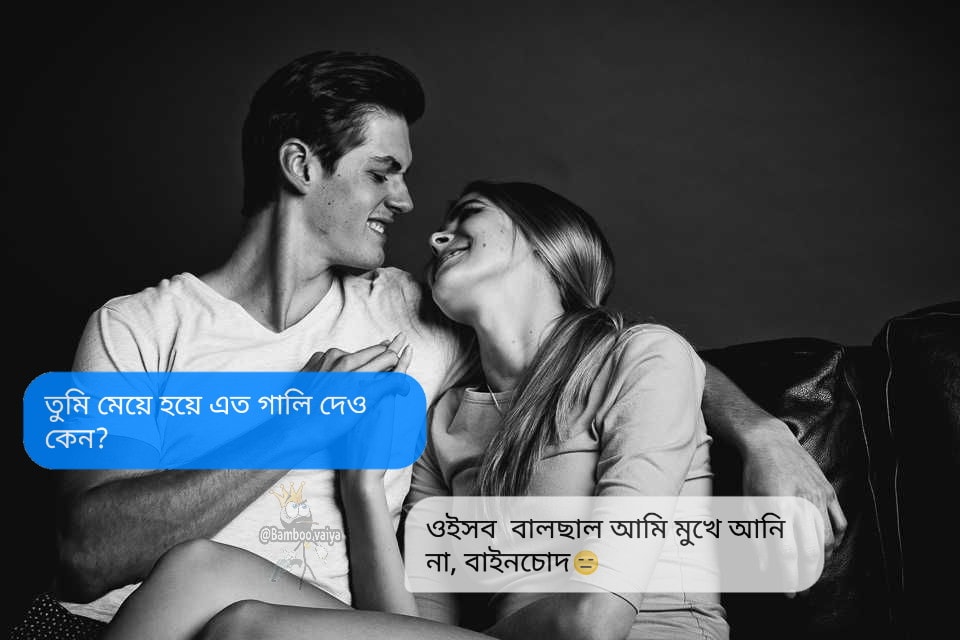
Caption: তুুমি মেয়ে হয়ে এত গালি দেও কেন ?     ওইসব বালছাল আমি মুখে আনি না বাইনচোদ
Label: hate